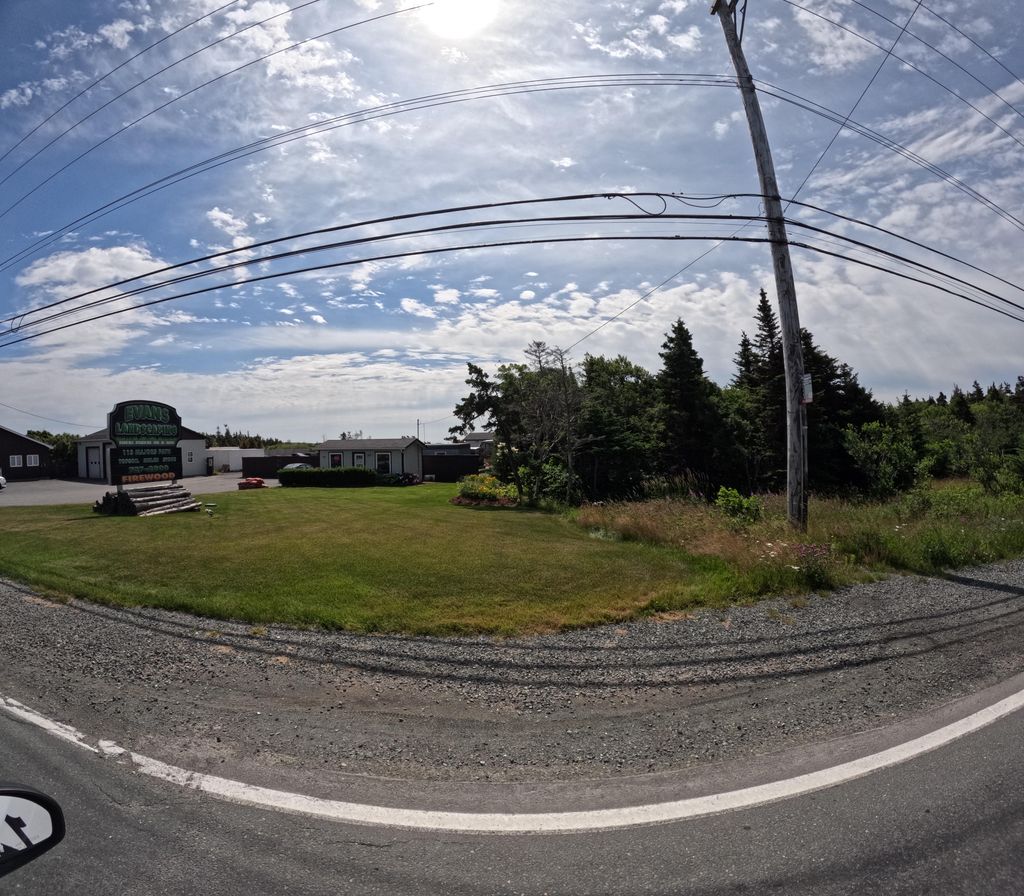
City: st_johns